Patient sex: F
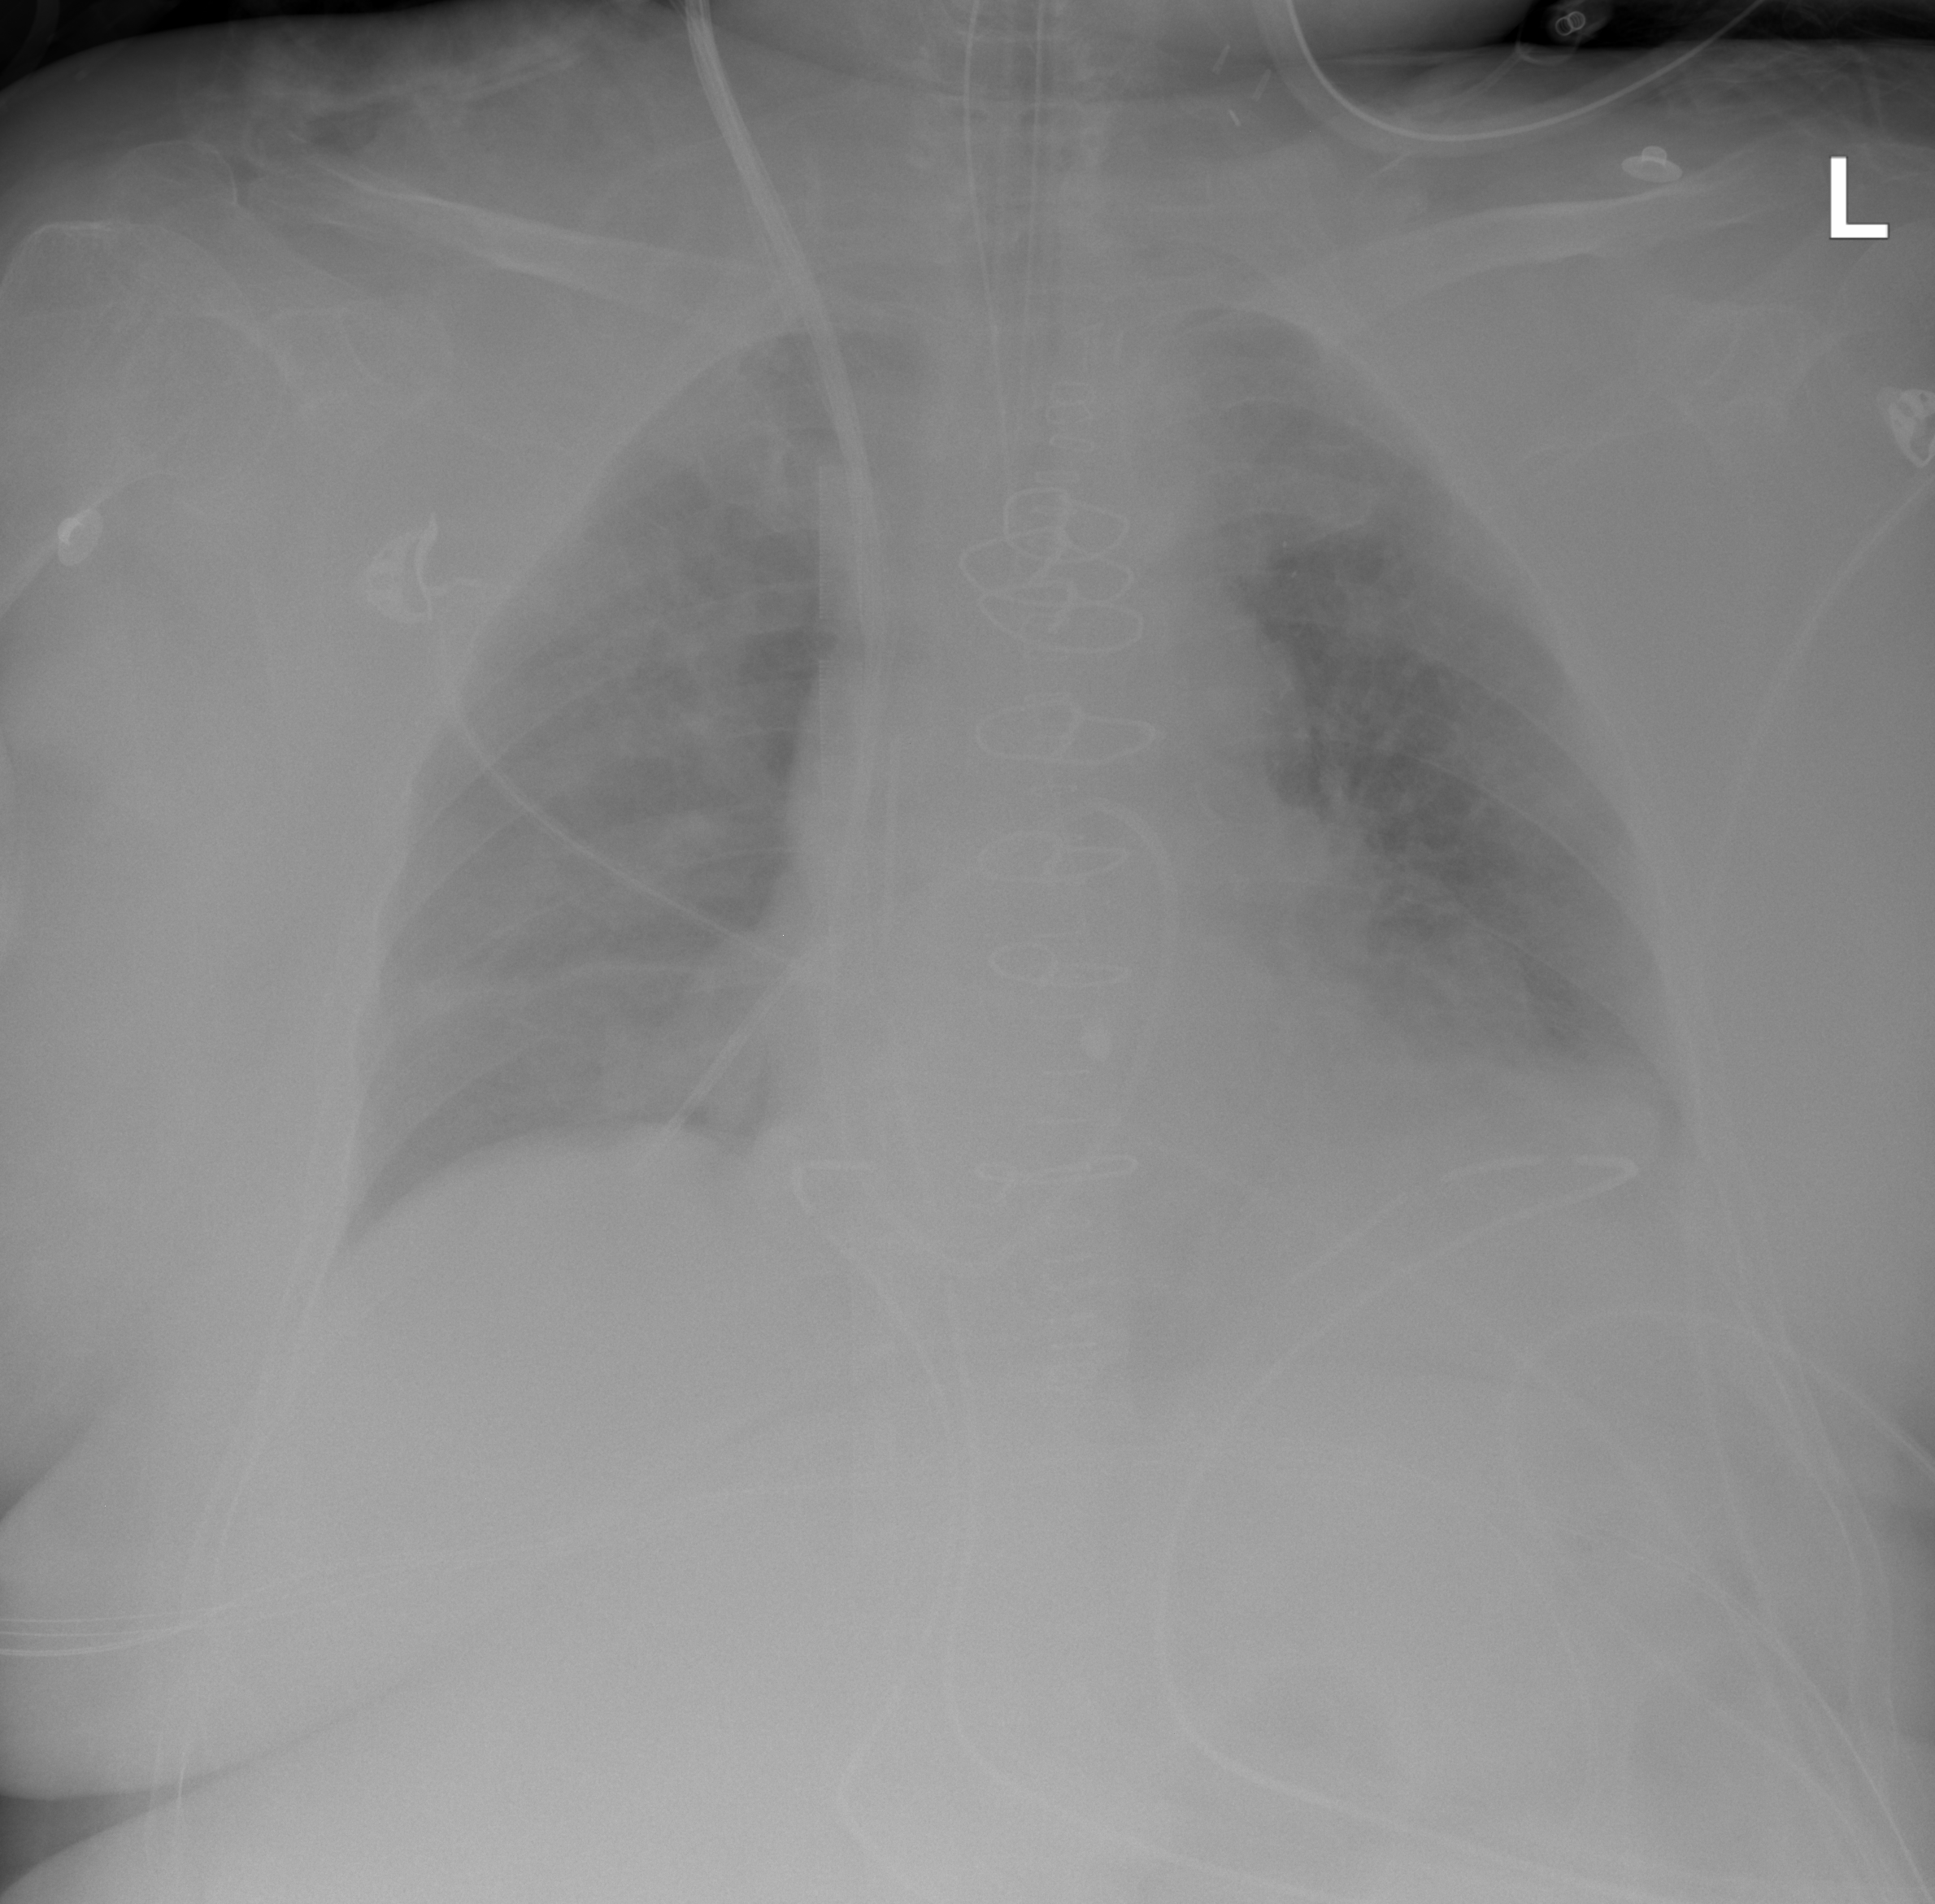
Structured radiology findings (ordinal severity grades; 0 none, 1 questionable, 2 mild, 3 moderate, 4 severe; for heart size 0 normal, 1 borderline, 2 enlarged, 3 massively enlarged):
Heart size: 1
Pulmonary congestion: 1
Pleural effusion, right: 2
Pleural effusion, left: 2
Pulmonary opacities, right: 1
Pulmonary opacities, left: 1
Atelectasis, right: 2
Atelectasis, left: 2